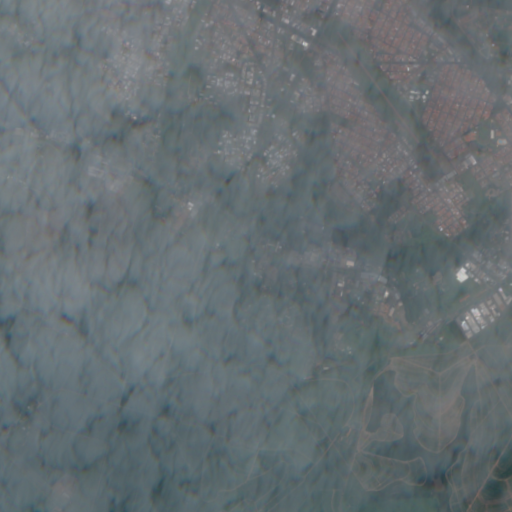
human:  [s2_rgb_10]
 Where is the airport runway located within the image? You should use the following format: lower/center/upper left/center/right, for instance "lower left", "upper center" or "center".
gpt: The airport runway is located in the upper right of the image.
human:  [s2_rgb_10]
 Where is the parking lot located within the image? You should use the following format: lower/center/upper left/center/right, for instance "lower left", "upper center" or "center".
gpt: The parking lot is located in the upper right of the image.
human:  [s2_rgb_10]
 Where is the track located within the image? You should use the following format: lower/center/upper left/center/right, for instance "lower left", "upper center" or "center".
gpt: The track is located in the upper right of the image.
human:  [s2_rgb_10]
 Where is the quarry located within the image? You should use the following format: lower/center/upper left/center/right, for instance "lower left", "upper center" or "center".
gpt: There is no quarry in the image.